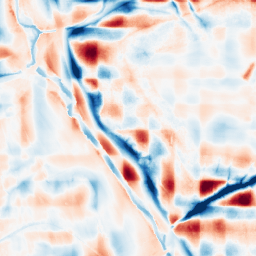
Category: wavelet
Decomposition family: wavelet_reverse_biorthogonal
Decomposition parameters: wavelet: rbio1.3
level: 5
Upsampling method: quintic
Upsampling parameters: scale: 8
Upsampling scale: 8